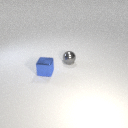
small gray metal sphere behind small blue metal cube